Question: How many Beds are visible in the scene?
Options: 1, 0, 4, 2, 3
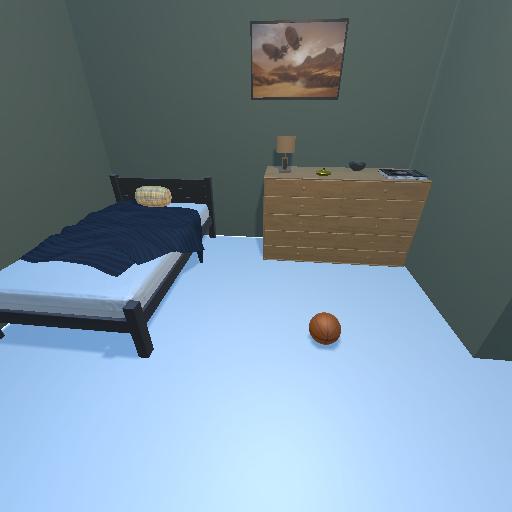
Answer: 1